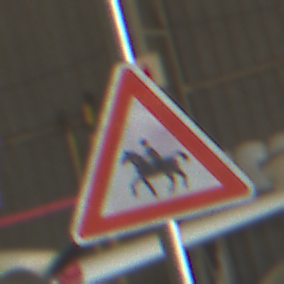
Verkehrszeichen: ReiterRechts
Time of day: Midday
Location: Indoor (Urban)
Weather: NotSpecified
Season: NotSpecified
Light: Natural